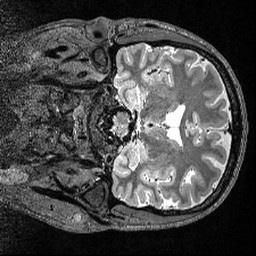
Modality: T2w
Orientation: coronal
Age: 33
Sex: male